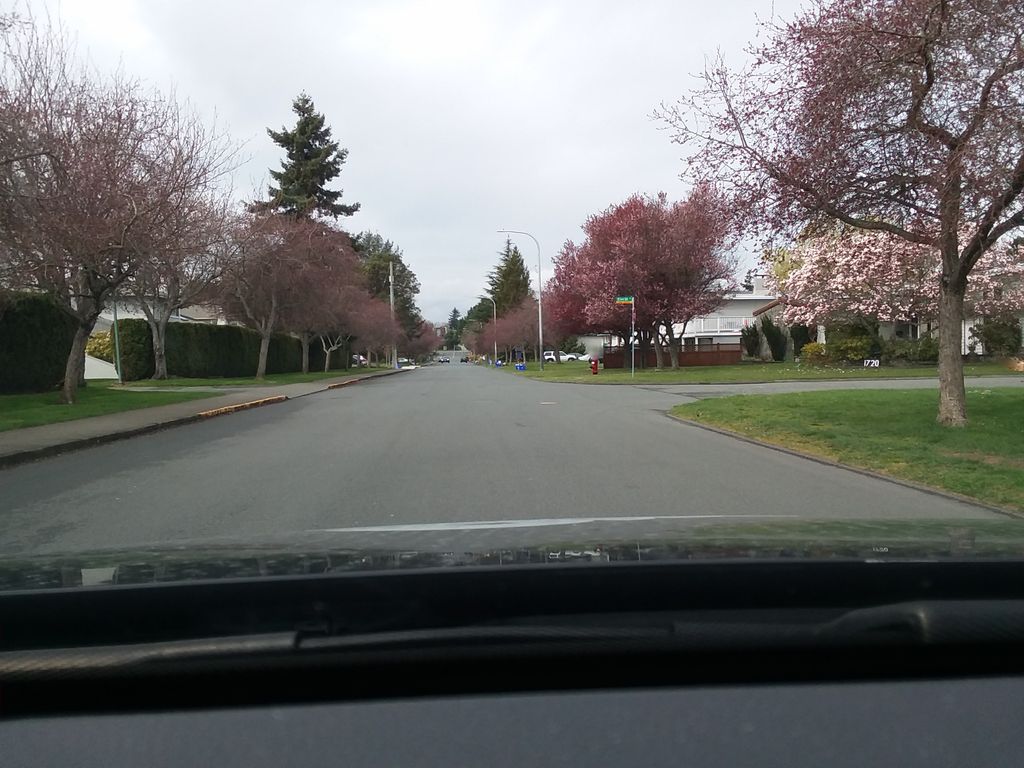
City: victoria